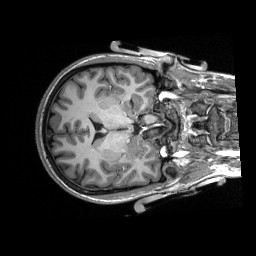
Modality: T1w
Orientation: axial